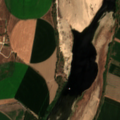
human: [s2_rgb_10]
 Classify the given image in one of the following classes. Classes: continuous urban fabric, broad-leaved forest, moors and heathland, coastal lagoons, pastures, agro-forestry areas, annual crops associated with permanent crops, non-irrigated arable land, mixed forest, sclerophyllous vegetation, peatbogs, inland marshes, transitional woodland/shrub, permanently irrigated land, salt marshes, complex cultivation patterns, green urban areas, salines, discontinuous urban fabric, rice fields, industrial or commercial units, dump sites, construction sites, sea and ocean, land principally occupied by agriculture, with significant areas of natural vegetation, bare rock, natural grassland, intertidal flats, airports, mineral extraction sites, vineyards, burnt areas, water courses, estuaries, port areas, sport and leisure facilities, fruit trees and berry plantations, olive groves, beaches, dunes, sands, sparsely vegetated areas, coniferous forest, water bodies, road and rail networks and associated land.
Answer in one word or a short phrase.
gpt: permanently irrigated land, beaches, dunes, sands, water courses